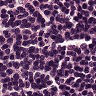
Metastatic tissue present: no